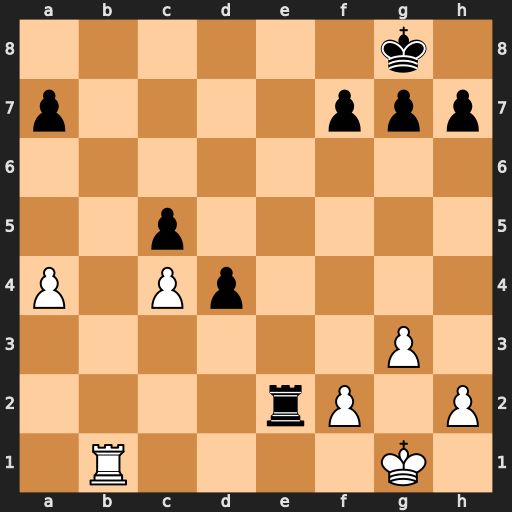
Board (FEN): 6k1/p4ppp/8/2p5/P1Pp4/6P1/4rP1P/1R4K1
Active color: w
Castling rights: -
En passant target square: -
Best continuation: Rb8+ Re8 Rxe8#